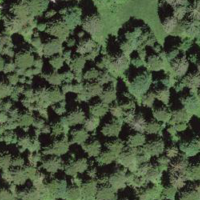
EUNIS habitat code: 43
Species observed at this site:
Geranium robertianum